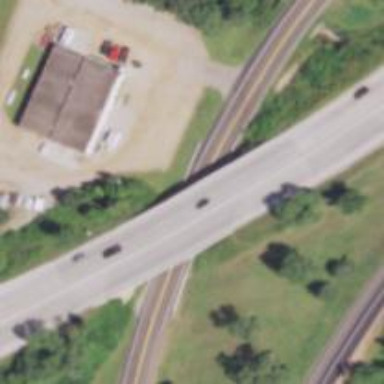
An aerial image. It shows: Trunk highway with bridge.